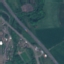
Land use / land cover: Highway